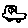
Label: car